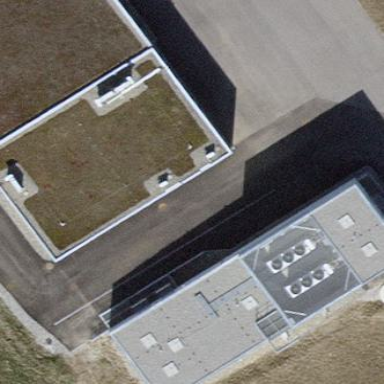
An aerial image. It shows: Transportation building.